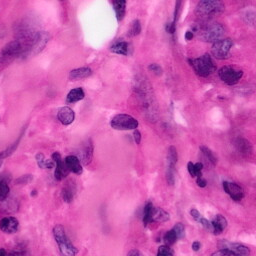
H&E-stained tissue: Pancreatic